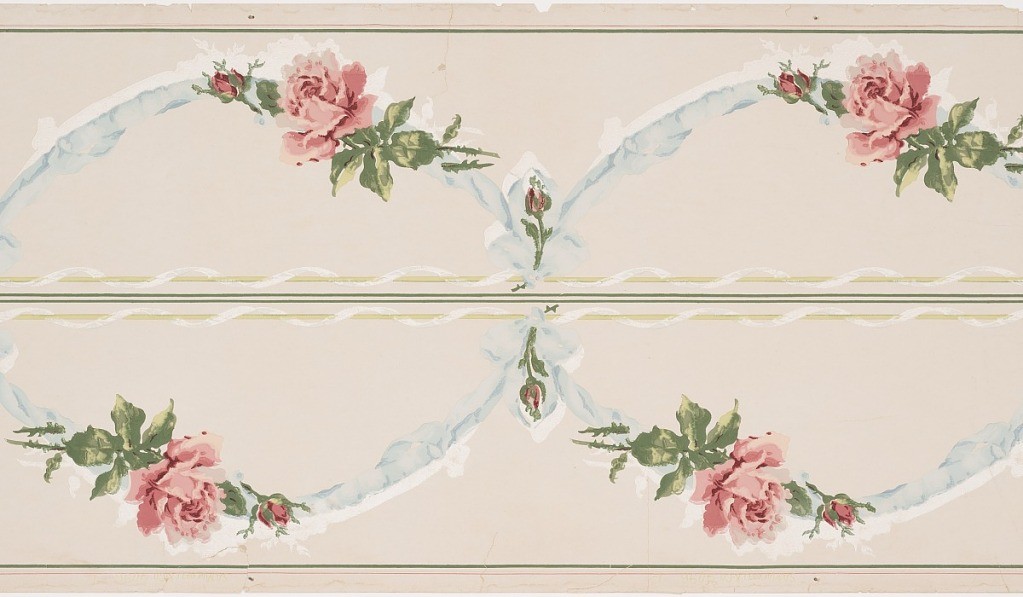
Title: Frieze
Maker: Maxwell & Co., S.A., Chicago, Illinois, USA
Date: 1905–1915
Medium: Machine-printed paper
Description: Two bands of a mirror-reversed repeating design composed of a rose bud connected by a ribbon swag having a superimposed rose to the following bud on a solid ground, with a shadow of the design bordered on the bottom by a horizontal strip with an intertwining ribbon and on the top by two solid horizontal strips. Printed in mica, off-white, shades of red, green, and blue.